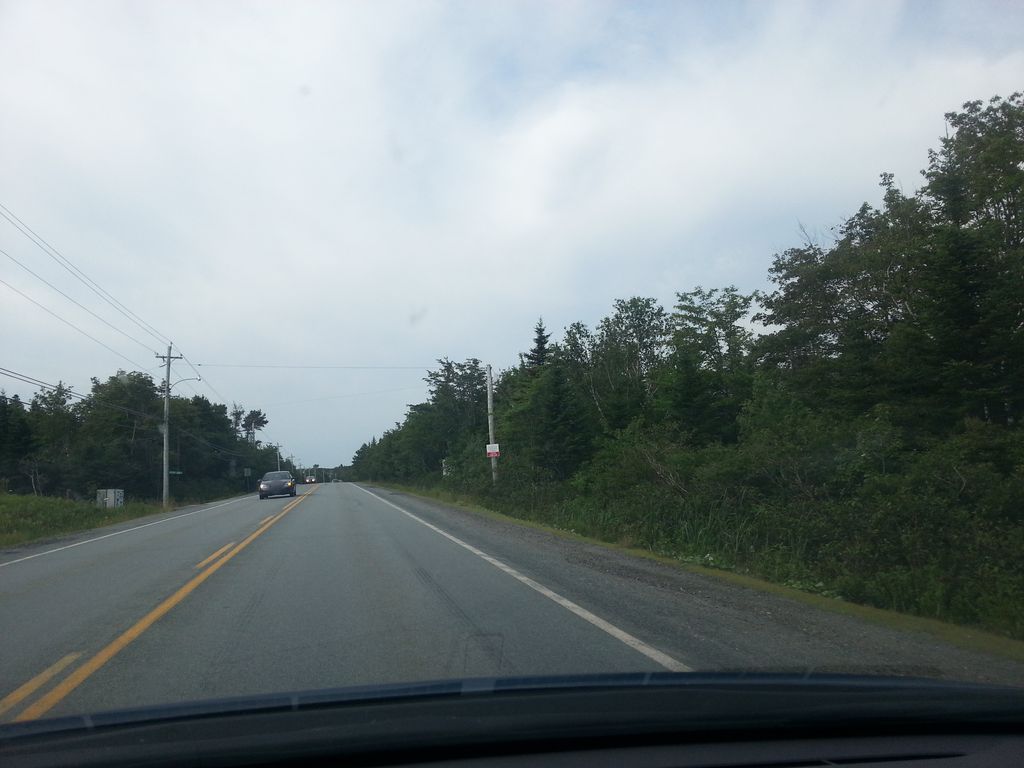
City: halifax